Question: Can anyone tell me why this behaviour is exhibited:
'''
C:\...>dir C:\Windows\System32\drivers\subdirxDEADBEEF.008
Volume in drive C is Win7HPx64
Volume Serial Number is 04BF-EE2E
Directory of C:\Windows\System32\drivers\subdirxDEADBEEF.008
08/11/2011 04:21 PM <DIR> .
08/11/2011 04:21 PM <DIR> ..
0 File(s) 0 bytes
2 Dir(s) 11,581,788,160 bytes free
C:\...>C:\Python27\python.exe
Python 2.7.1 (r271:86832, Nov 27 2010, 18:30:46) [MSC v.1500 32 bit (Intel)] on
win32
Type "help", "copyright", "credits" or "license" for more information.
>>> import os
>>> silo = r'C:\Windows\System32\drivers\subdirxDEADBEEF.008'
>>> os.path.isdir(silo)
False
>>> os.path.exists(silo)
False
'''
'os.stat' on said directory raises a WindowsError: "[Error 3] The system cannot find the path specified...."
I tried with a cmd console launched with "Run as administrator" context menu, too. No dice:

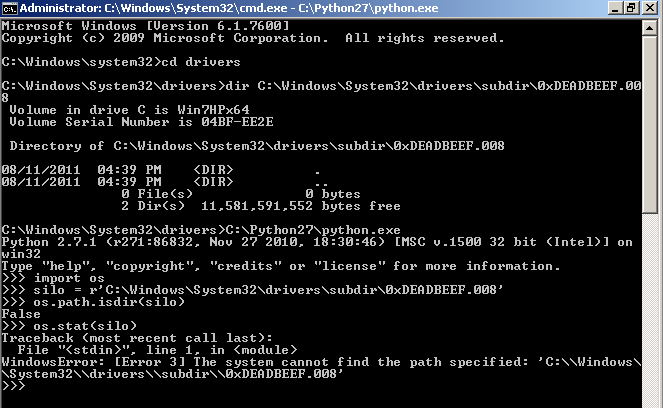
Answer: If you're using a 32-bit Python build on 64-bit Windows, then accesses to C:\WINDOWS\SYSTEM32 will be transparently redirected to C:\WINDOWS\SYSWOW64. On 64-bit systems, SYSTEM32 contains 64-bit DLLs and SYSWOW64 contains 32-bit DLLs.
To access the real SYSTEM32 directory from a 32-bit Python, use C:\WINDOWS\SYSNATIVE.
<URL>